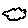
Label: cloud